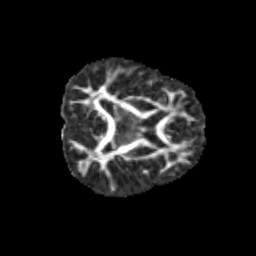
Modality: FA
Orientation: axial
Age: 9
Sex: male
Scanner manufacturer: siemens
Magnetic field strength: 3 T
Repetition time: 3.8 s
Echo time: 0.07 s